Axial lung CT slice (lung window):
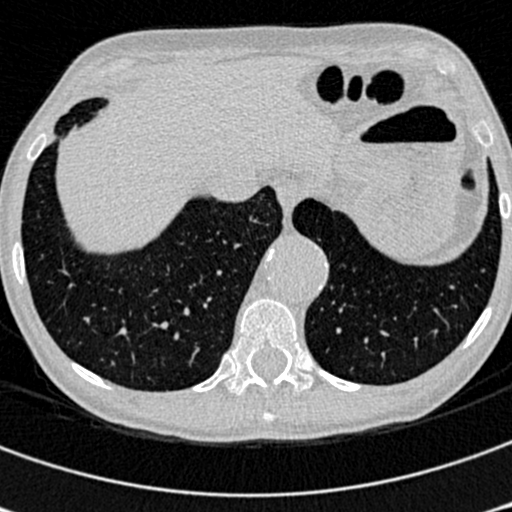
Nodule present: no